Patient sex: M
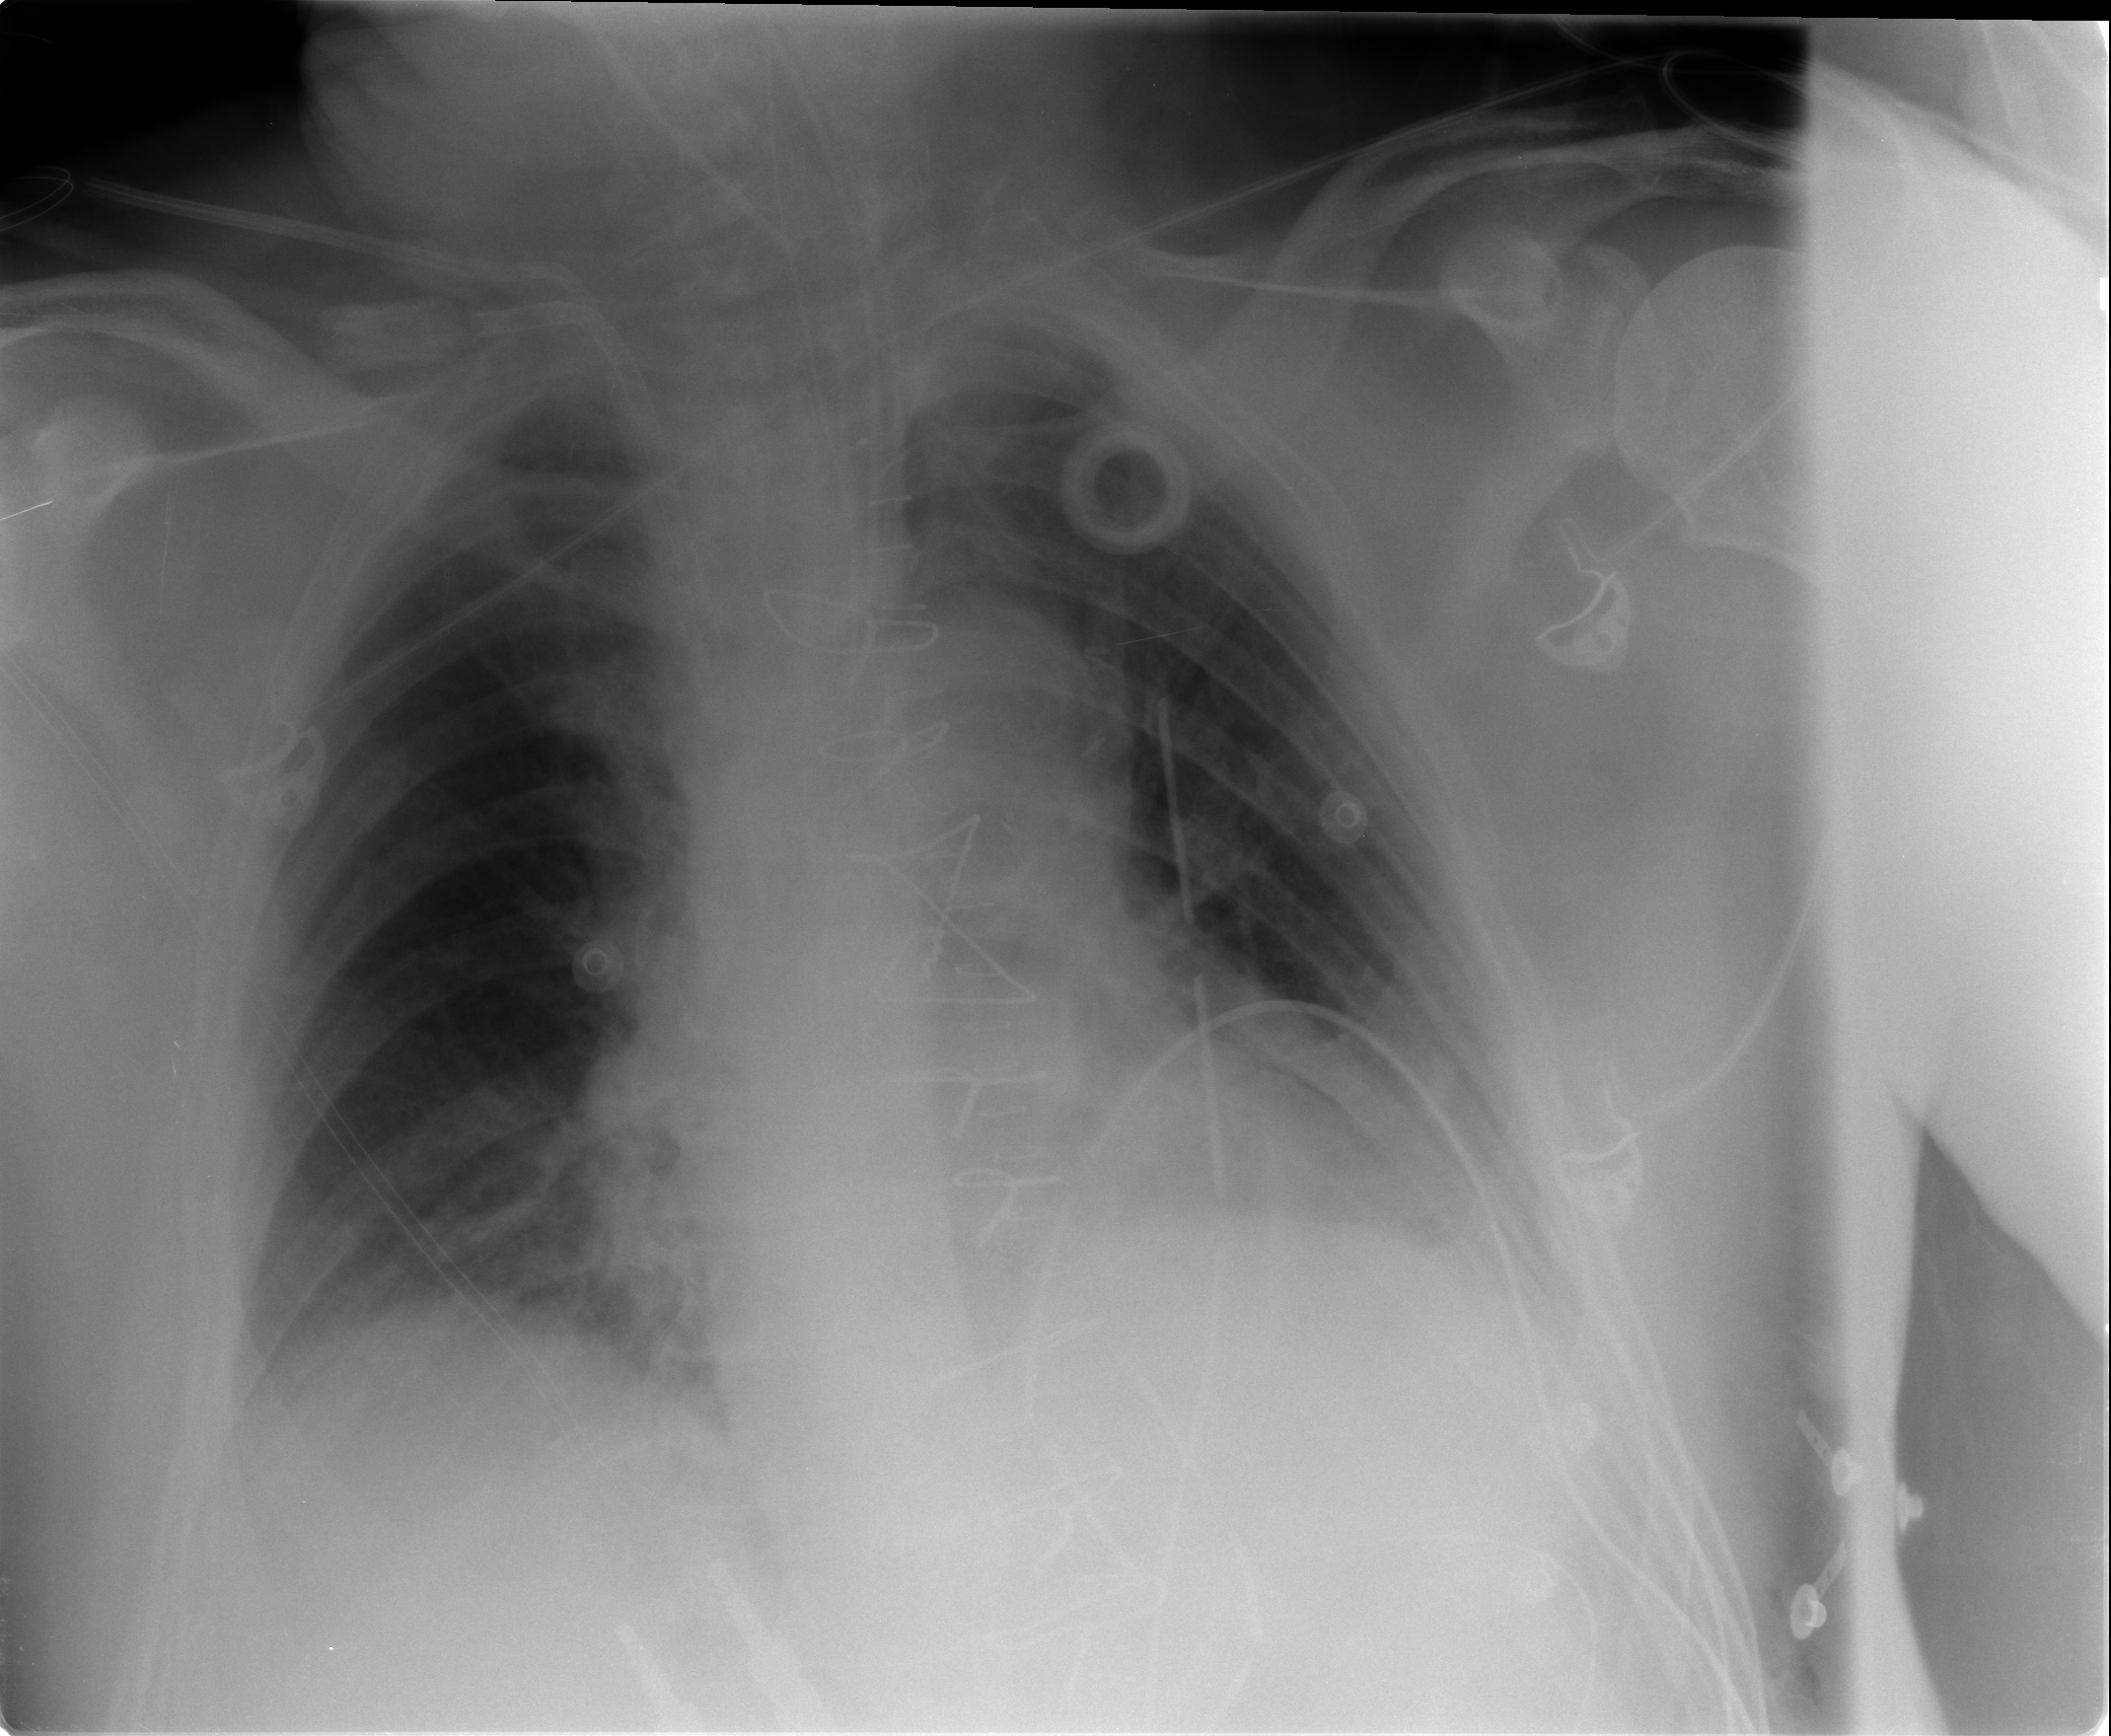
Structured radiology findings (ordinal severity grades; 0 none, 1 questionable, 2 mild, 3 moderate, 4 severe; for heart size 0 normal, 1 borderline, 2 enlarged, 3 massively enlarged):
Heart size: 0
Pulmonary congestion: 0
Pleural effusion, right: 0
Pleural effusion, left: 2
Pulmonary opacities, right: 0
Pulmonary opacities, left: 0
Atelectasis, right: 2
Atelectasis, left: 2